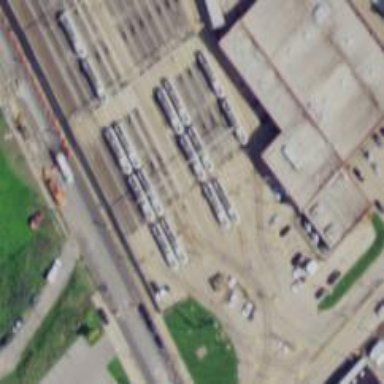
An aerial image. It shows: Tram railway running through service yard with electrified contact lines.